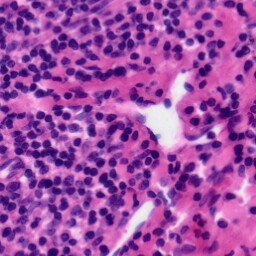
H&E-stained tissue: Tonsil